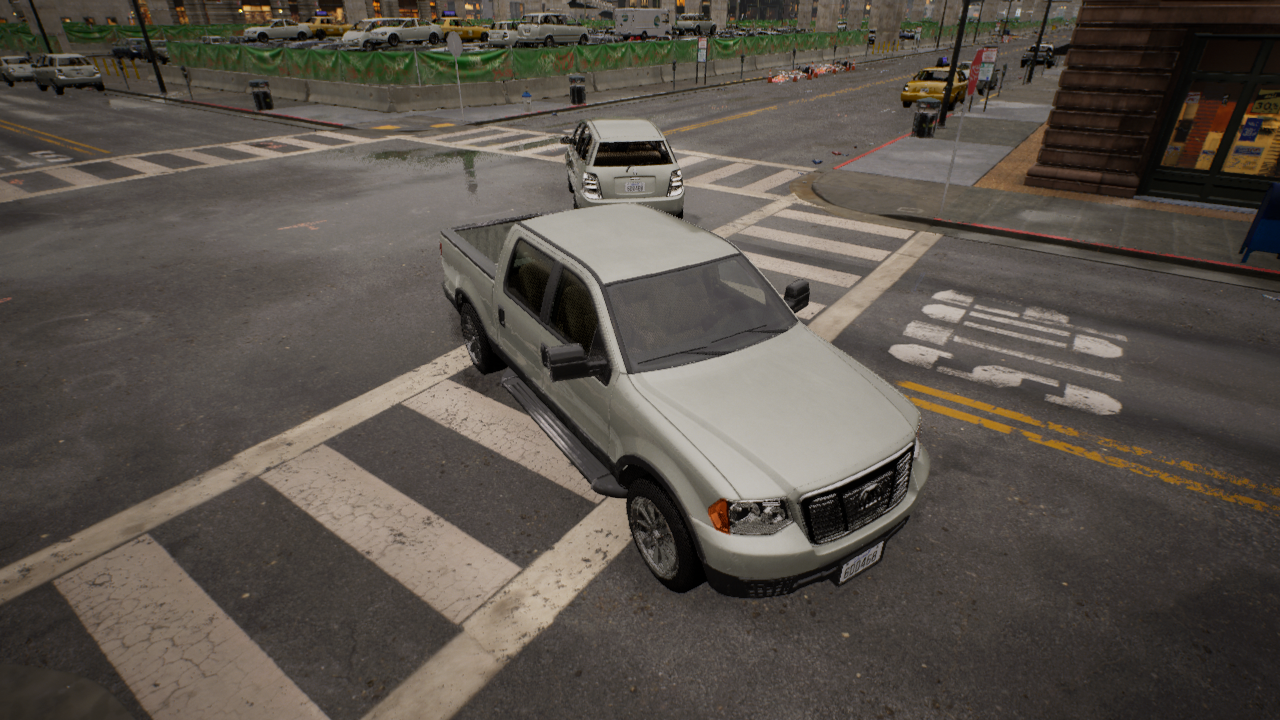
Venue: intersection
Lighting: golden hour
Vehicle rig: pickup